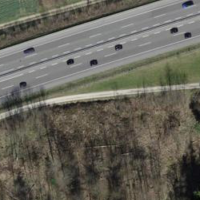
EUNIS habitat code: 57
Species observed at this site:
Columba oenas